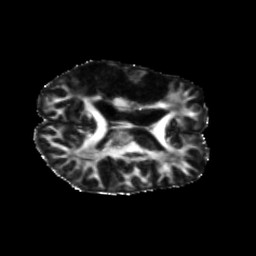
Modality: FA
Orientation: axial
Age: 42
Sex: male
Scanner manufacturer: siemens
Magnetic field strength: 3 T
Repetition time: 5.25 s
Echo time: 0.08 s